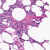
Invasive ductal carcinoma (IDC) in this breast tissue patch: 0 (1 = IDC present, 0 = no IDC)